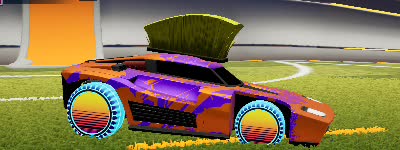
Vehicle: breakout